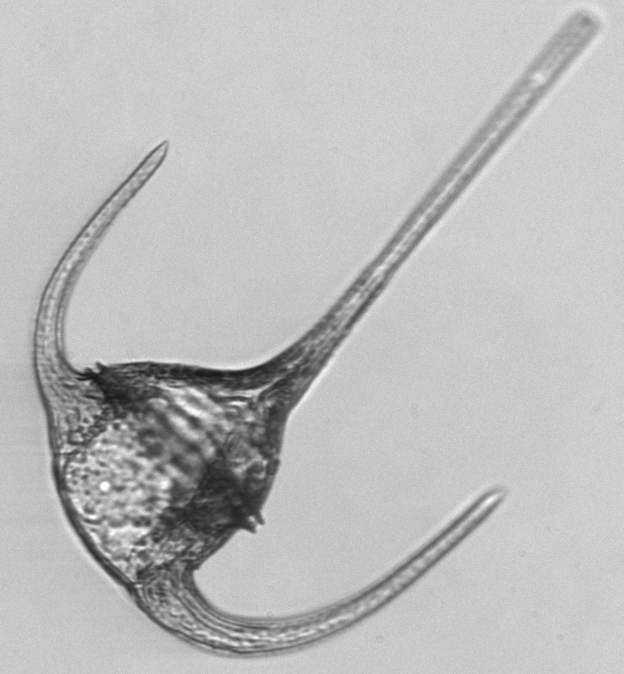
Label: Tripos